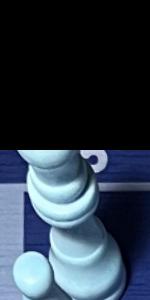
Label: King_White